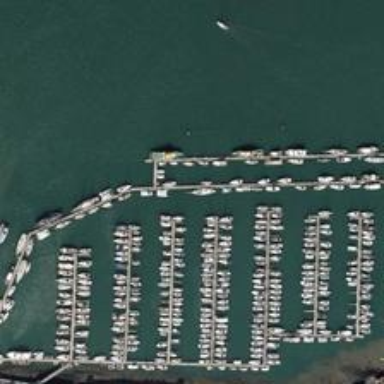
There are many places to a relatively large port .